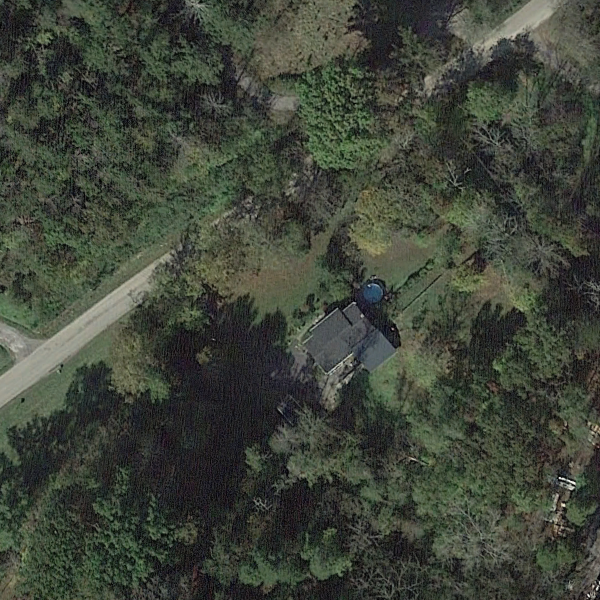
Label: SparseResidential